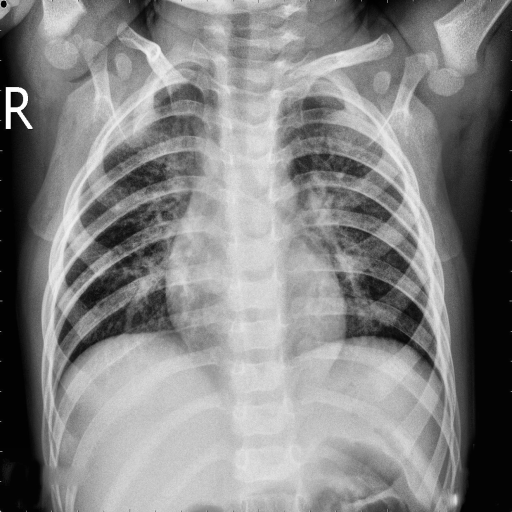
Finding: NORMAL